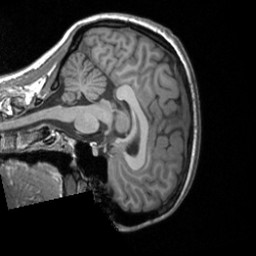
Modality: T1w
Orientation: sagittal
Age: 23
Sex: female
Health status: healthy
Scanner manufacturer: siemens
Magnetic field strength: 3 T
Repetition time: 1.9 s
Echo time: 0.00226 s